Question: I have a Yahoo Pipe, were I am trying to prevent old RSS feeds from getting published. I've tried it with a Filter and if a have a look at the preview it seems to be working just as expected. But if I subscribe to the feed, I still receive old newsfeeds.
Here's a screenshot of the filter

Does anybody know why that happens?
Thanks a lot!
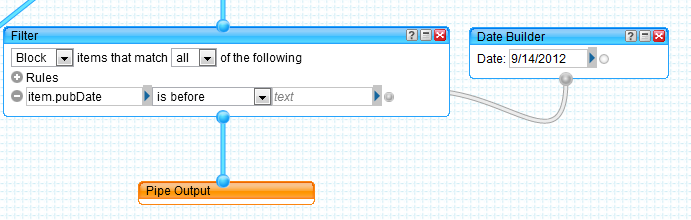
Answer: I've got it to work now. After fumbling around with the pipes for some time, i ended up just creating it from scratch. This time it works for some strange reason.
It seems to me that Yahoo Pipes sometimes just don't update a Pipe, even when I save it.